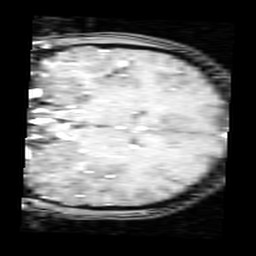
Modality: inplaneT1
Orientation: coronal
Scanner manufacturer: ge
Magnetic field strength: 3 T
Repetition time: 0.2 s
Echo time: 0.0036 s